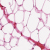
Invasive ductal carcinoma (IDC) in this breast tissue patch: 0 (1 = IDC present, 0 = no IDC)